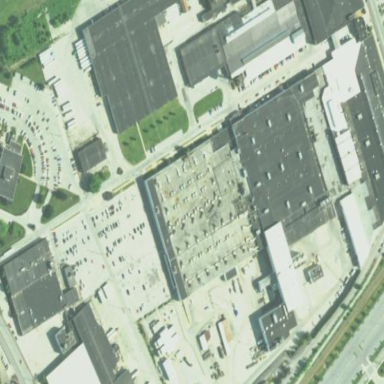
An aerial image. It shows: Industrial area.